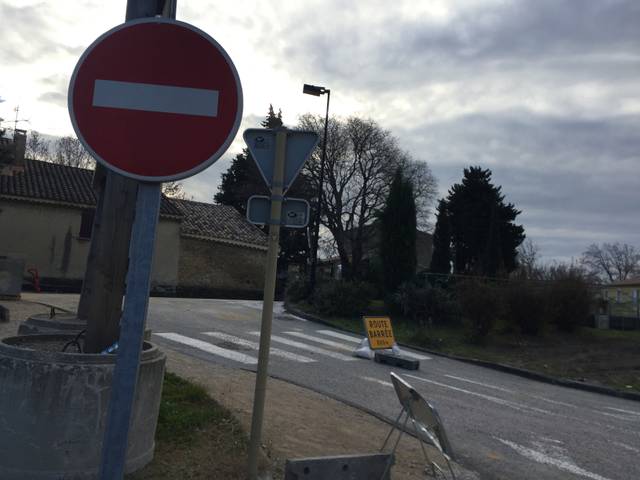
Region: France
Coordinates: 44.13, 4.821